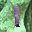
Label: 1